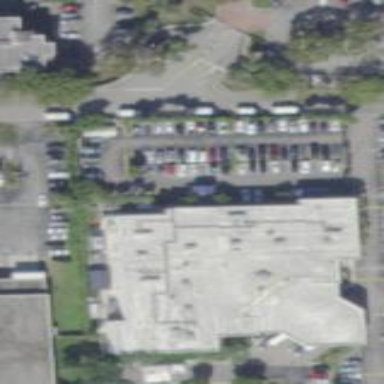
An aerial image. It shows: Retail building.